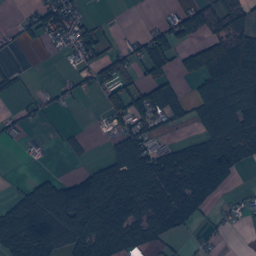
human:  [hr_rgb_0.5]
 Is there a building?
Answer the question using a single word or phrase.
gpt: yes

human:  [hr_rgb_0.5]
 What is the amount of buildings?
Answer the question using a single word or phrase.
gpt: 420

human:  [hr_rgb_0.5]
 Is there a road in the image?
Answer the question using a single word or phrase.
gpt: yes

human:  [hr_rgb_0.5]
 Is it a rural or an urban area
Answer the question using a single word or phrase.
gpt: rural

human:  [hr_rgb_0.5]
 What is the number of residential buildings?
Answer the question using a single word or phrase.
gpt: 404

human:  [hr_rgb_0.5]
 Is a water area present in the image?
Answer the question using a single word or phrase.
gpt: yes

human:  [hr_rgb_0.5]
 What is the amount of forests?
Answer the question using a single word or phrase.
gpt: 183

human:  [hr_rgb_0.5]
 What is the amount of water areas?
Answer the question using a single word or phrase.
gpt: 12

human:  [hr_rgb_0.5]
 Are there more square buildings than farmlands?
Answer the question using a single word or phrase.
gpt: no

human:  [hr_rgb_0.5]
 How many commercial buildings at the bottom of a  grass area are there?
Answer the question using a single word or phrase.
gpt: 9

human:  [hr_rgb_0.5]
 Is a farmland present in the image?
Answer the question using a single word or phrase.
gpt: yes

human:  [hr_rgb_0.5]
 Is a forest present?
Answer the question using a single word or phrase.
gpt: yes

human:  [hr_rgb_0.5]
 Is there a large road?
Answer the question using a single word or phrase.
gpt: no

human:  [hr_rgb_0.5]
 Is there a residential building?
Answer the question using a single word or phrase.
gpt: yes

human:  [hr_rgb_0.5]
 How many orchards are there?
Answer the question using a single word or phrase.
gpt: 6

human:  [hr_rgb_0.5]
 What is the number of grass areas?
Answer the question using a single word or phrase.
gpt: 98

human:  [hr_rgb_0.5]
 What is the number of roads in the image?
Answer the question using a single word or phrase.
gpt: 161

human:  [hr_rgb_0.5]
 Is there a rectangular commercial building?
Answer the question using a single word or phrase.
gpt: yes

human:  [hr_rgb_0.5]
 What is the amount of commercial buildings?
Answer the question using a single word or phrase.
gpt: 9

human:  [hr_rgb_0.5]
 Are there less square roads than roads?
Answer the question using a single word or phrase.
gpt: yes

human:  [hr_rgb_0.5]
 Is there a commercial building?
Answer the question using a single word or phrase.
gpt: yes

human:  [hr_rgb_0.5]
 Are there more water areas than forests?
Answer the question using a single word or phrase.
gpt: no

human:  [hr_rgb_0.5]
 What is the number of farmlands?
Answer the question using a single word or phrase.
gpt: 54

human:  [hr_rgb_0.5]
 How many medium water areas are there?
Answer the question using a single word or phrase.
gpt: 1

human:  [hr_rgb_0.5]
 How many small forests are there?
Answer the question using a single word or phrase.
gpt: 37

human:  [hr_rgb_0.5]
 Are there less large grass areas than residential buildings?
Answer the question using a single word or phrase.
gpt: yes

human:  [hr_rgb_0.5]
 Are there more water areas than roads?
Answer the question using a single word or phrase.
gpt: no

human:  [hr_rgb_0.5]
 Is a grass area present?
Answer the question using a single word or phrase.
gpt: yes

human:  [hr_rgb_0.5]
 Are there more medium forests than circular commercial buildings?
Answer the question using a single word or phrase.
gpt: yes

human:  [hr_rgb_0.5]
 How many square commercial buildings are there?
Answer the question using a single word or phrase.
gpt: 0

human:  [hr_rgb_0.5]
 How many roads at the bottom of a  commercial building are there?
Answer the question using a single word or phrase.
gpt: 142

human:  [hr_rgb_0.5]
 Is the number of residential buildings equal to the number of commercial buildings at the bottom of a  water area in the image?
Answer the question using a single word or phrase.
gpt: no

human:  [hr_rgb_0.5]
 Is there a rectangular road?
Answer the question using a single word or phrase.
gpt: no

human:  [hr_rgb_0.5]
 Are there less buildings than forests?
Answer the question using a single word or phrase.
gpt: no

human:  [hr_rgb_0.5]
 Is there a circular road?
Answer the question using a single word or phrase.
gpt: no

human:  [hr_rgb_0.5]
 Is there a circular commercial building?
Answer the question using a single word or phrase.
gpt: no

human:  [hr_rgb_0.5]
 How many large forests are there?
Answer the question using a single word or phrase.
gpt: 116

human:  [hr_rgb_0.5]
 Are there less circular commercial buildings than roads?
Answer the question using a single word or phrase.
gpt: yes

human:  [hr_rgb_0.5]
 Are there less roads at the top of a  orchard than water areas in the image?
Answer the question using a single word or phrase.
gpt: no

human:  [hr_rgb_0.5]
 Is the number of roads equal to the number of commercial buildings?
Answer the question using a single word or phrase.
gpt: no

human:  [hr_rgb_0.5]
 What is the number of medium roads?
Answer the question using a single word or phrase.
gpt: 0

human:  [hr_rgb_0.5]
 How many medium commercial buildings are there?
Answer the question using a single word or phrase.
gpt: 2

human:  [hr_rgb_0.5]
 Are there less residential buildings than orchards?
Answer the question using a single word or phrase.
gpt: no

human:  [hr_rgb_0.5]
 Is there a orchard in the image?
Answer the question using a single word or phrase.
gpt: yes

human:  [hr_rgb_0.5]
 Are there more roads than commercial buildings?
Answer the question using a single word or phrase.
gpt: yes

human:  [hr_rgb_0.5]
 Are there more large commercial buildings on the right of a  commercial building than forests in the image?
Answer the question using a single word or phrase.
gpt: no

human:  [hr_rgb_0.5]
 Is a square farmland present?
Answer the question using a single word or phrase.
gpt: no

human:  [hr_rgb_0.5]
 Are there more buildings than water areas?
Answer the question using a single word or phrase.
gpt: yes

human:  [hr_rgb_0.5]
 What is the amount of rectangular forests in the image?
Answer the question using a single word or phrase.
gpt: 26

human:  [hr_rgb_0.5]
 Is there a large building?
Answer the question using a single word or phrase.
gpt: yes

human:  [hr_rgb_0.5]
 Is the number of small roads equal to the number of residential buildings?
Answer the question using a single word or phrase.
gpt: no

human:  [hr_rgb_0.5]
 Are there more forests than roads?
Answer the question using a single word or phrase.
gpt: yes

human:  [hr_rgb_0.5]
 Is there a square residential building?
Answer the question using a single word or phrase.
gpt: yes

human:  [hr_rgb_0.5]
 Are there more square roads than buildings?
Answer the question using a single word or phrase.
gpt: no

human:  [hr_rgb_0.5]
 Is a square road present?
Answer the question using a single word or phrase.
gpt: no

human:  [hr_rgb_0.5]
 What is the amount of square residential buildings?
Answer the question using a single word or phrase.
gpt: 4

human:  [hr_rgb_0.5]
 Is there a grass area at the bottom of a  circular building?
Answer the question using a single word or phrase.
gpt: yes

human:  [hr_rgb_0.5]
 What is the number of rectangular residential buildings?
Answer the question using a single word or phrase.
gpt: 227

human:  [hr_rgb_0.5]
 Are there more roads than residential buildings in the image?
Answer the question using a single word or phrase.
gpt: no

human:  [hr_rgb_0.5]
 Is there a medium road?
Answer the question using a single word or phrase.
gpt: no

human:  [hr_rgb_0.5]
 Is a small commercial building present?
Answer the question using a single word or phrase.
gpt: yes

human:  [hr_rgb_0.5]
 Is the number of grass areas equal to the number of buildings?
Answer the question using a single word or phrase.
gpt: no

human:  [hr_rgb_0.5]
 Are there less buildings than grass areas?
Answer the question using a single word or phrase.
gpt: no

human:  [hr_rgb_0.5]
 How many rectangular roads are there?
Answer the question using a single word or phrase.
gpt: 0